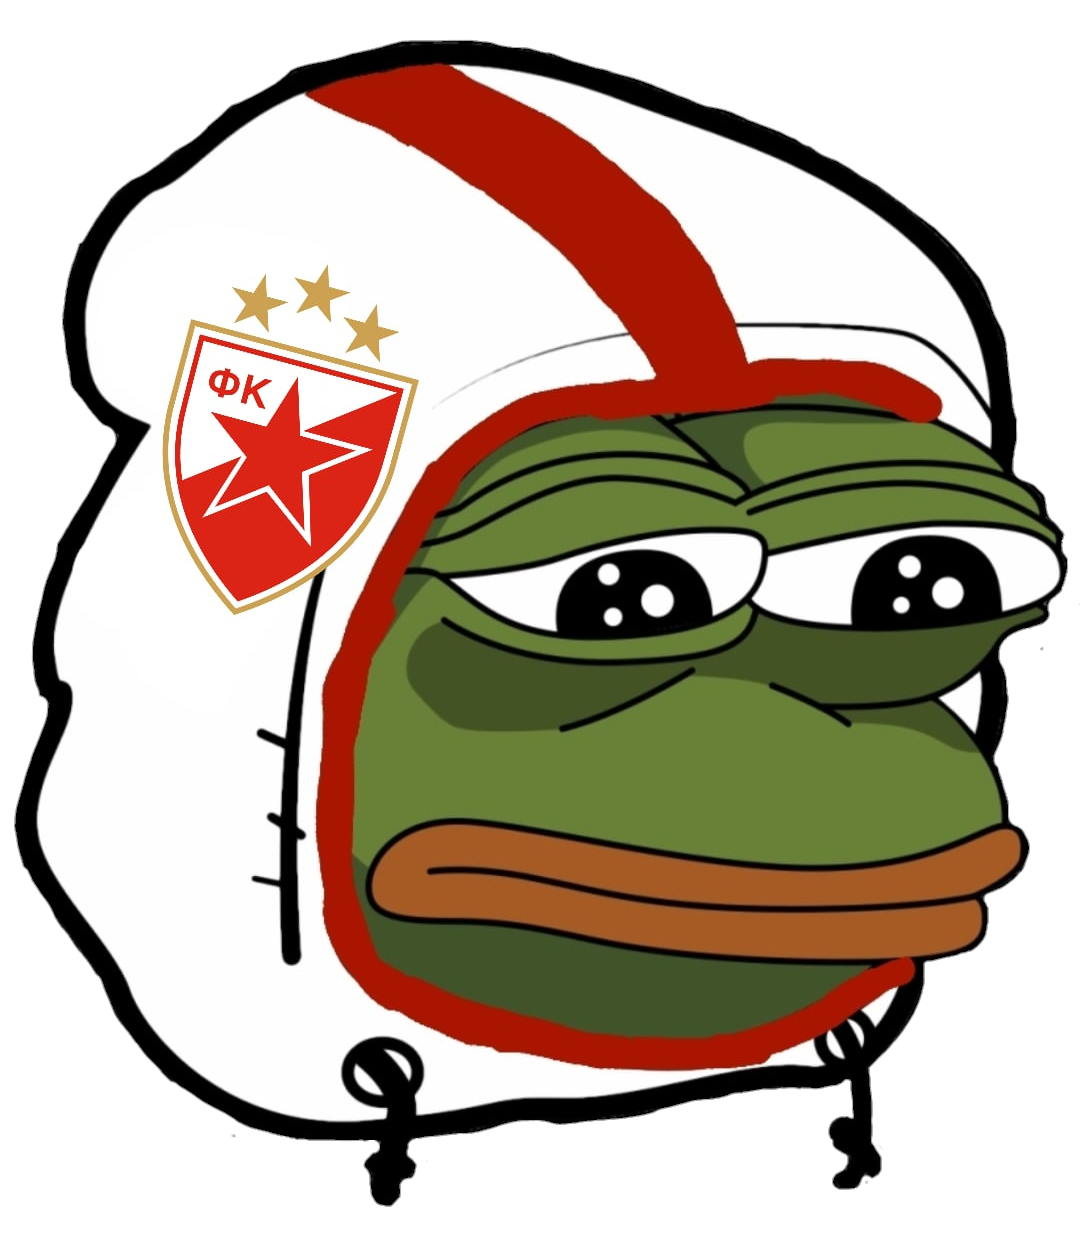
Label: 5_Pepe